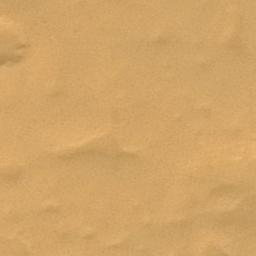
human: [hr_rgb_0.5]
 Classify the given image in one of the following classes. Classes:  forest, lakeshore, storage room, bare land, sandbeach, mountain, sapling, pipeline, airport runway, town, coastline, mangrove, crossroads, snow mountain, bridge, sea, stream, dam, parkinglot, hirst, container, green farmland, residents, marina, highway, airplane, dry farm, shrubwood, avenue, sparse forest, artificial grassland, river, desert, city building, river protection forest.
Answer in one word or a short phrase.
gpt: desert